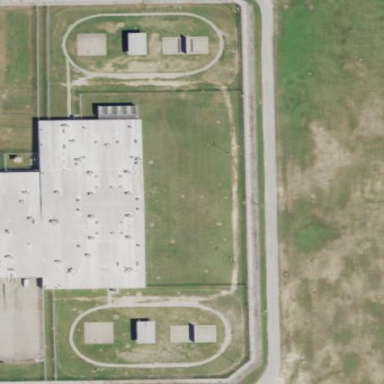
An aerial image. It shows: Prison.